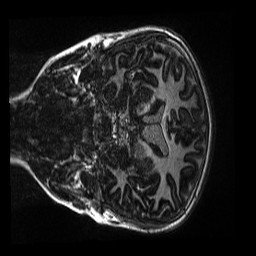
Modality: MP2RAGE
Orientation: coronal
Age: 11
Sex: male
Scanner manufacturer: siemens
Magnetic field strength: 3 T
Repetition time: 4 s
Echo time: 0.00303 s